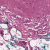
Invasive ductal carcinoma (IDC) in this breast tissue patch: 0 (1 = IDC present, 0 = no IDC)